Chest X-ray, AP view. Patient: 12 years old, sex F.
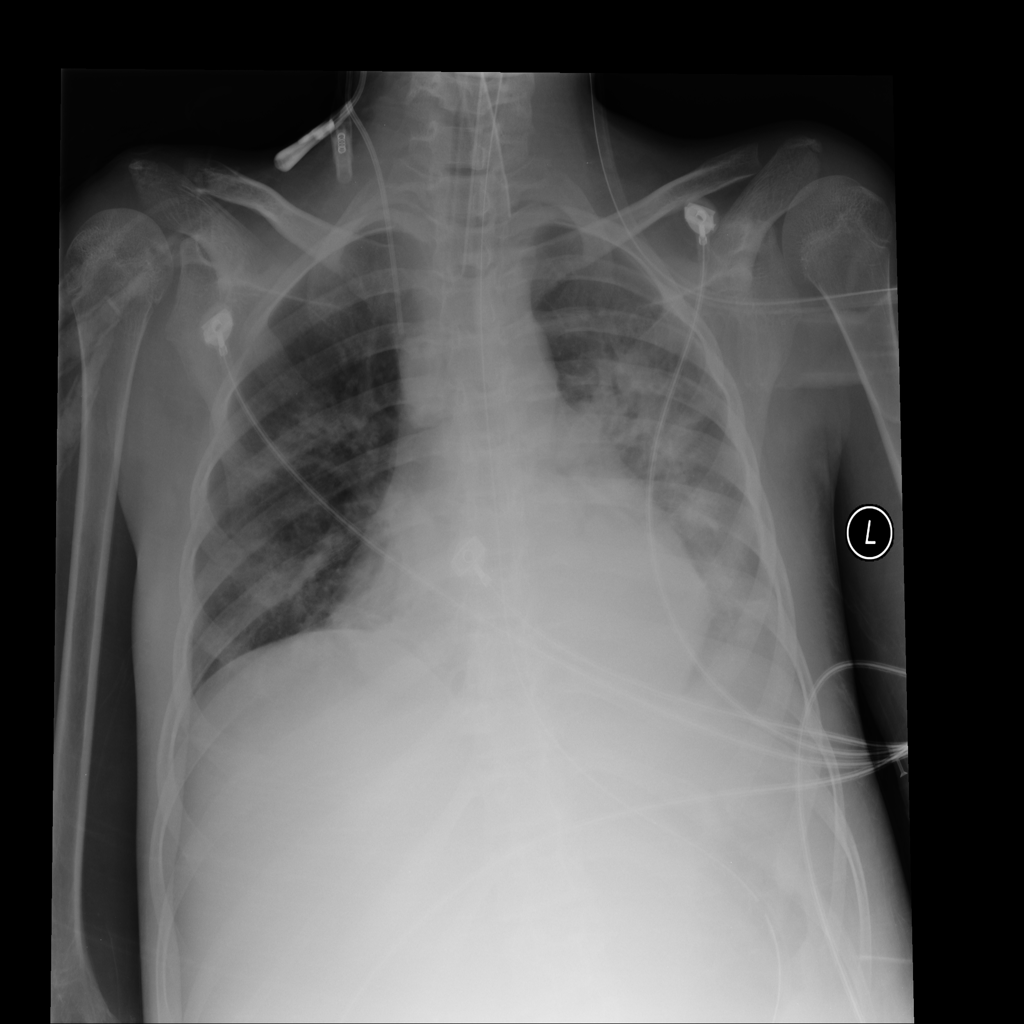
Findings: Infiltration